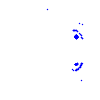
Particle: pion